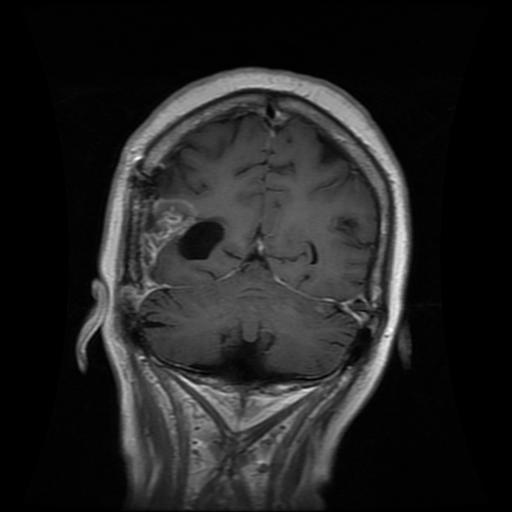
Label: glioma